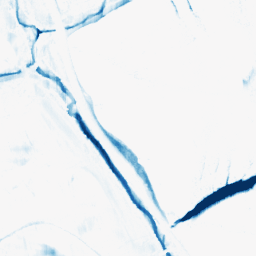
Category: morphological
Decomposition family: morphological_rect
Decomposition parameters: operation: closing
width: 5
height: 20
Upsampling method: sinc_hamming
Upsampling parameters: scale: 4
kernel_size: 8
Upsampling scale: 4